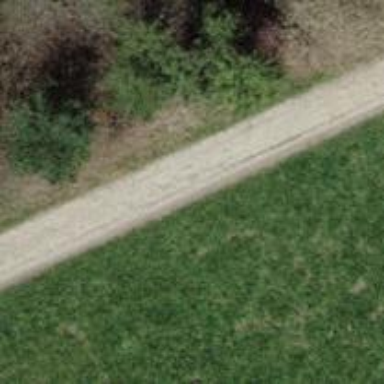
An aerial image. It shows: Gravel track with grade 3 tracktype.